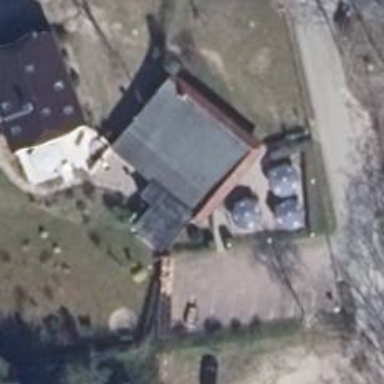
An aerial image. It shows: Restaurant.